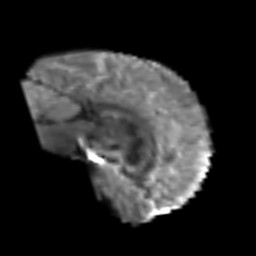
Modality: T2w
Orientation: sagittal
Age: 50
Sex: male
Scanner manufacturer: siemens
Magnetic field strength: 3 T
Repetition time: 6.1 s
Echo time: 0.101 s